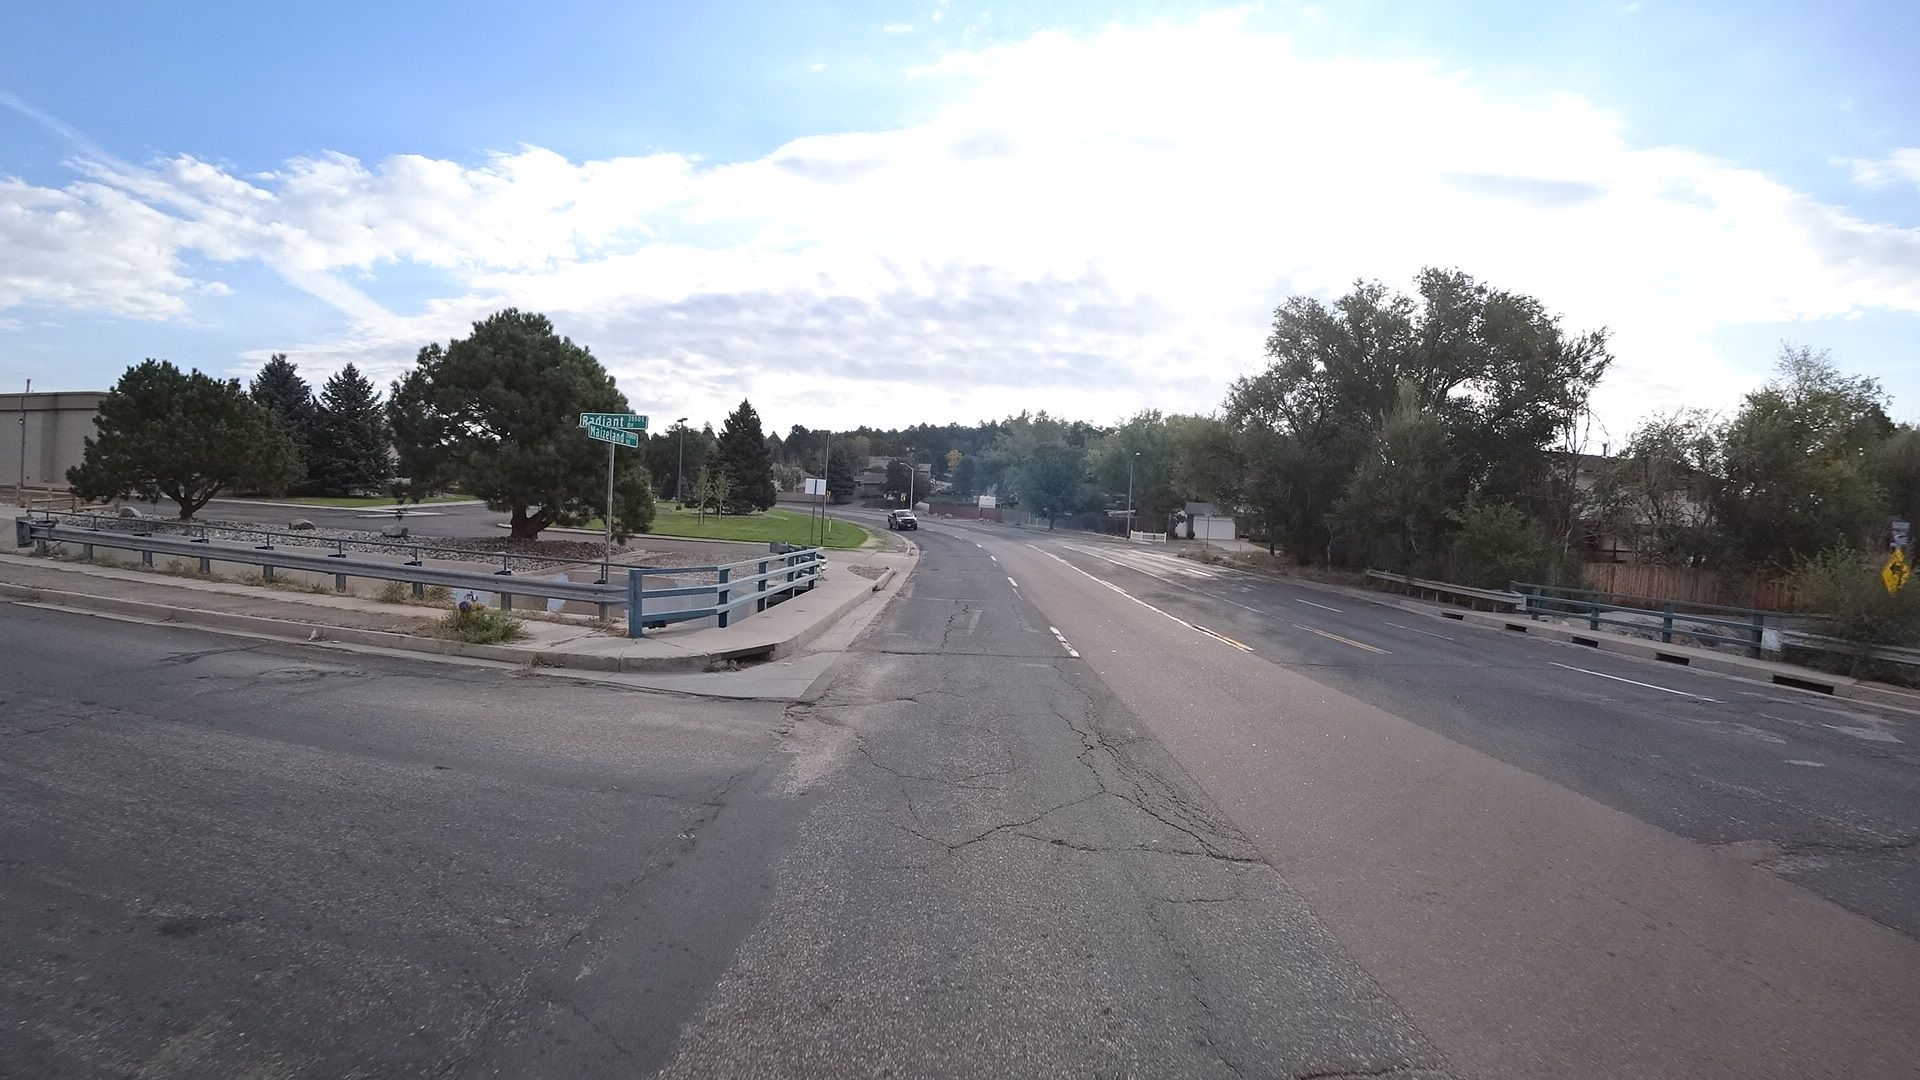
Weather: clear
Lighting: day
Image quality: good
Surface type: cycling surface
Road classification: path, cycleway
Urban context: urban centre
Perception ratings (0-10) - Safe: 1.65, Lively: 1.3, Beautiful: 2.87, Boring: 3.68, Depressing: 5.18, Wealthy: 2.95